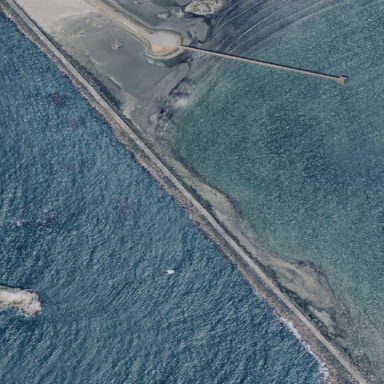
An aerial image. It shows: Breakwater structure.